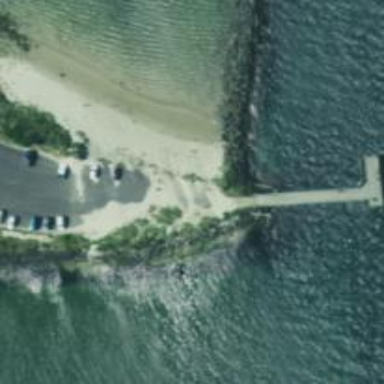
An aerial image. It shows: Breakwater structure.